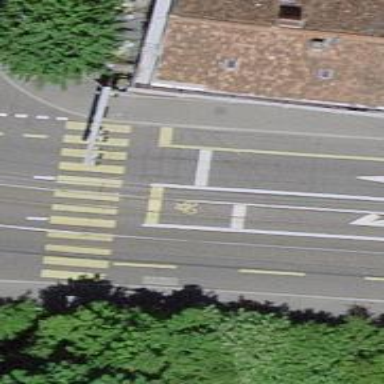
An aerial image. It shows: Tram railway with 1 track and contact lines for electrification.